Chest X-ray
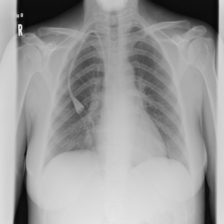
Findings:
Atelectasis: negative
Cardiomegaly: negative
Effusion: negative
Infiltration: negative
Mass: negative
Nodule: negative
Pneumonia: negative
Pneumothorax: negative
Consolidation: negative
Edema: negative
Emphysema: negative
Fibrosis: negative
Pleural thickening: negative
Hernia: negative